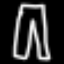
Label: pants